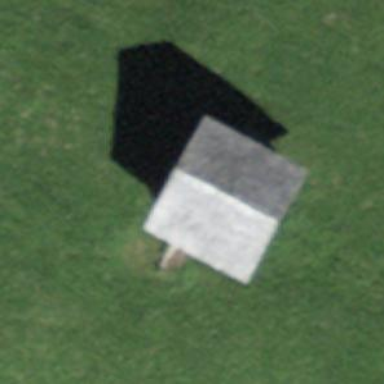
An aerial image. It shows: Rural barn.